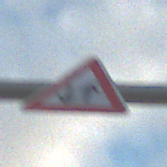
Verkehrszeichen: Gegenverkehr
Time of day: SunriseSunset
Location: Outdoor (RoadRail)
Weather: PartlyCloudy
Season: NotSpecified
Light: Natural